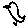
Label: bird